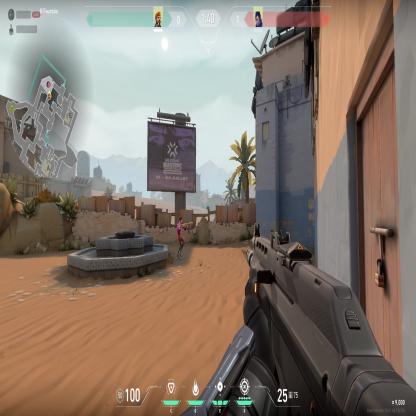
Label: enemy